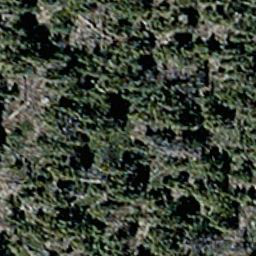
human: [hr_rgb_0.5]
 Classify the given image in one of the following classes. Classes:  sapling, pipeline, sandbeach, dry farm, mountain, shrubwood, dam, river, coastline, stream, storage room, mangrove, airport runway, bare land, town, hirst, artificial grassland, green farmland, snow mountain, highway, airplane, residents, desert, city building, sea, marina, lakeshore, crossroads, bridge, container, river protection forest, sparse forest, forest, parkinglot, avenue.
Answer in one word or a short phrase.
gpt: sparse forest